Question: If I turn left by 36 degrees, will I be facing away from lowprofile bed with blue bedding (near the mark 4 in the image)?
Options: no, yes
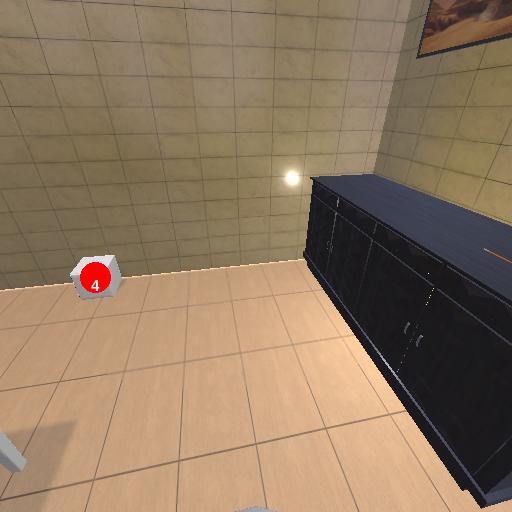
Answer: no